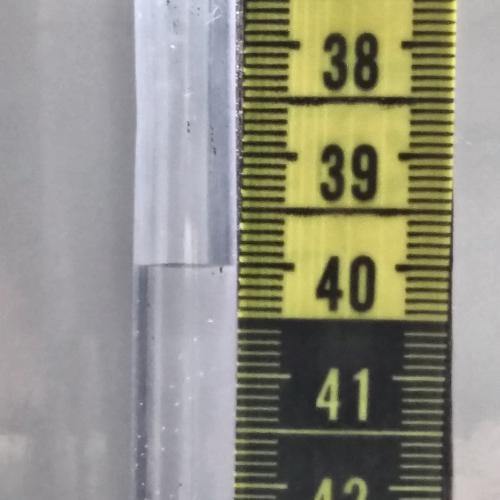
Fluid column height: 40.0 cm